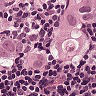
Metastatic tissue present: yes